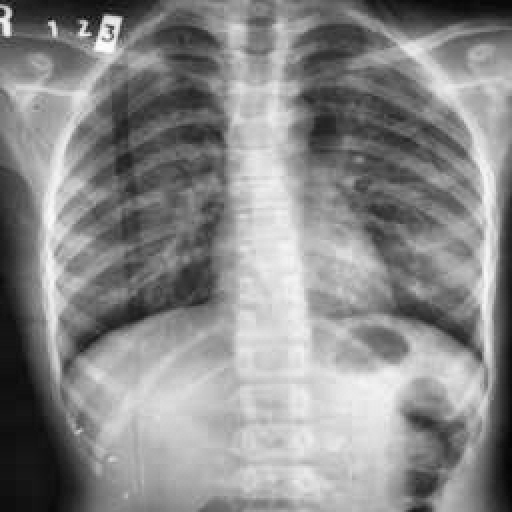
Finding: TUBERCULOSIS